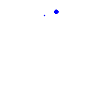
Particle: pion